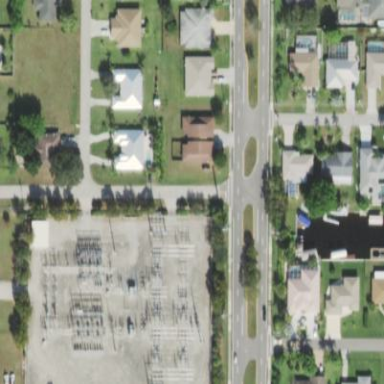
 surrounded by chain link fence. The substation operates at the distribution level."